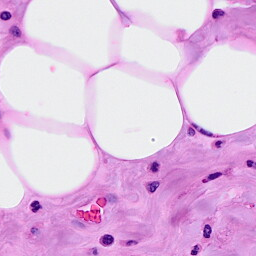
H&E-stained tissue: Breast